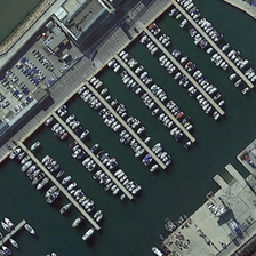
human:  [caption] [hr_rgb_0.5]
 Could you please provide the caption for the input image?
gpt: a house built of grey roof was built on the pier.

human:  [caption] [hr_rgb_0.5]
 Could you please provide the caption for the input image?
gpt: A house with a grey roof was built on the wharf.

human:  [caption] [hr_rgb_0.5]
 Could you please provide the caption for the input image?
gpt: A house of grey roof was built on the pier.

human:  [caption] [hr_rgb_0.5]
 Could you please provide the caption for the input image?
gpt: A house built on a dock

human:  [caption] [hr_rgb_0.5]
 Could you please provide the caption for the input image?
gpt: A house built from a gray roof was built on the pier.